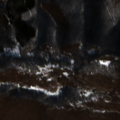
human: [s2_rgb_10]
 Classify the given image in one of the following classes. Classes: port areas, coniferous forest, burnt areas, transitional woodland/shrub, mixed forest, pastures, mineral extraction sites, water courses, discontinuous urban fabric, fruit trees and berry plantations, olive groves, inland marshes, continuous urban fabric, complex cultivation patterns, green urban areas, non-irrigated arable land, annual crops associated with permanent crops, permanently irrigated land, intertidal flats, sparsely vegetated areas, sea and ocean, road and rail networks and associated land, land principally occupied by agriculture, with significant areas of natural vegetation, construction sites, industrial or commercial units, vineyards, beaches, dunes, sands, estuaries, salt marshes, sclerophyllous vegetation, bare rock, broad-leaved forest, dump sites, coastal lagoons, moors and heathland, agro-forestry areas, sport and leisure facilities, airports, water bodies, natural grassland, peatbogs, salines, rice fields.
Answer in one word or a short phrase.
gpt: broad-leaved forest, transitional woodland/shrub